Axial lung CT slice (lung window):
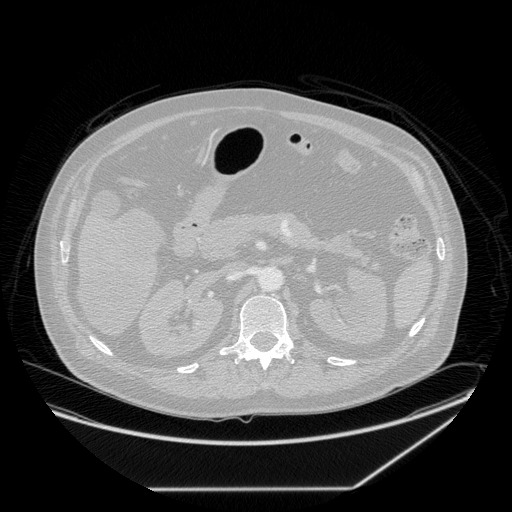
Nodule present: no